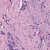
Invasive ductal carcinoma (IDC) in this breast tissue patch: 1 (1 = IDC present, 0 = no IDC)